Question: Specifically, I'm trying to extract all of the relevant line segments from screenshots of the game 'asteroids'. I've looked through the various methods for edge detection, but none seem to fit my problem for two reasons:
1. They detect smooth contours, whereas I just need the detection of straight line segments, and only those within a certain range of length. Now, these constraints should make my task considerably easier than the general case, but I don't want to just use a full blown edge detector and then clear the result of curved lines, as that would be prohibitively costly. Speed is of the utmost importance for my purposes.
2. They output a modified image where the edges are highlights, whereas I want a set of pixel coordinates depicting the endpoints of the detected line segments. Alternatively, a list of all of the pixels included in each segment would work as well.
I have an inkling that one possible solution would involve a <URL>. Though even if I did, I have no idea if that would be the simplest or most efficient way of doing things, hence the general wording of the question title.
Lastly, here's a sample image:

Notice that all of the major lines are similar in length and density, and that the overall image contrast is very high. I'm hoping the solution to my problem will exploit these features, because again, efficiency is paramount.
One caveat: while most of the line segments in this context are part of a polygon, .
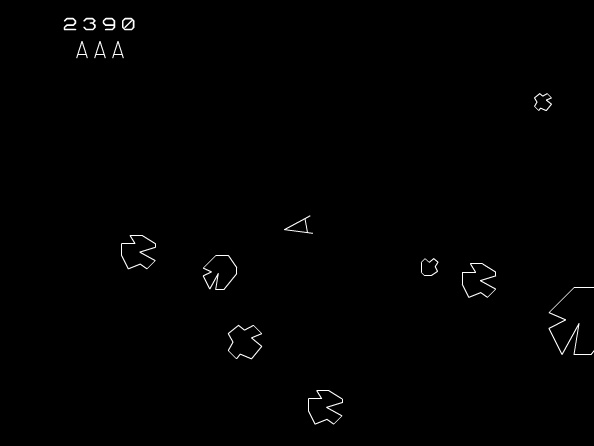
Answer: Have a look at <URL> algorithm.
Here's what they do :

You can find an impressive <URL> at the bottom of the page.
There's a C implementation (that works with C++ compilers) that works out of the box. There are just one or two files, and no additional dependencies
But, be warned, the algorithm is under the GNU Allegro GPL license.